Question: I have a huge table with 1000 million records
I want to match the records from tiny table with records in hundreds
In huge table there filed full_name ( name of person , firstname middlename lastname)
In tiny table have 3 fileds (TINY_TABLE.NAME_PART TINY_TABLE.NAME_PART TINY_TABLE.NAME_PART)
But firstname / middlename/ lastname are mixed up in tiny_table.

Now I want to do inner join both tables and want to do fuzzy matching.
I am not using fulltext search / or contain command
Can we do this using join (like instr fuction in oracle)
'''
if (
TINY_TABLE.NAME_PART_1 exists in Huge_Table
and
TINY_TABLE.NAME_PART_2 exists in Huge_Table
and
TINY_TABLE.NAME_PART_3 exists in Huge_Table
)
then
Mark Matched
else
Mark UnMatched
'''
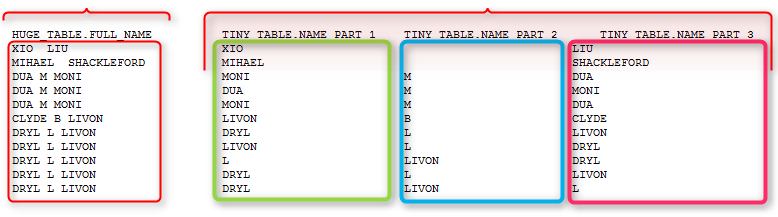
Answer: Try something like this. But this is not a efficient code.
'''
SELECT DISTINCT a.fullname,
'Matched' [status]
FROM (select distinct fullname from huge_table) a
JOIN tiny_table b
ON a.fullname LIKE '%' + namepart1 + '%'
AND a.fullname LIKE '%' + case when len(namepart2)=0 then ' ' else namepart2 end + '%'
AND a.fullname LIKE '%' + namepart3 + '%'
UNION
SELECT *,
'Not matched' [status]
FROM huge_table
'''